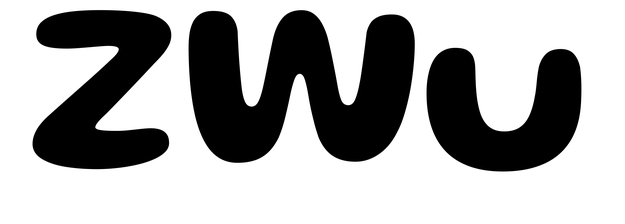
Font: Gluten_SemiBold